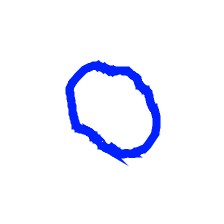
Shape: circle